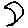
Label: moon